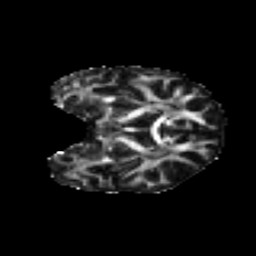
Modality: FA
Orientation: coronal
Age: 54
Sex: female
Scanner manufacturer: ge
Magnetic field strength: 3 T
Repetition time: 7.8 s
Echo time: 0.0606 s